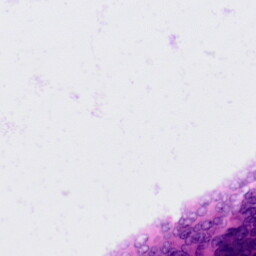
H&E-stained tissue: Colon